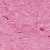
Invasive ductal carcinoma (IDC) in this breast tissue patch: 0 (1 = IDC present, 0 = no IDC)